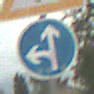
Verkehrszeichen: VorgeschriebeneFahrtrichtungGeradeausOderLinks
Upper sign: Lichtzeichenanlage
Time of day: MorningAfternoon
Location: Outdoor (Suburban)
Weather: PartlyCloudy
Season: NotSpecified
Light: Natural